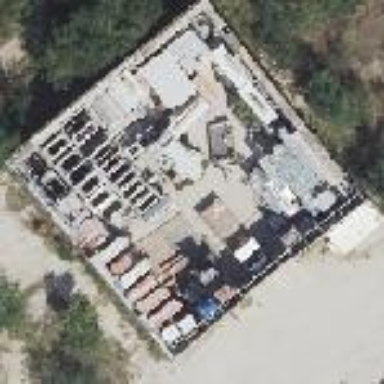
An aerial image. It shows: Warehouse with flat roof.